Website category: university
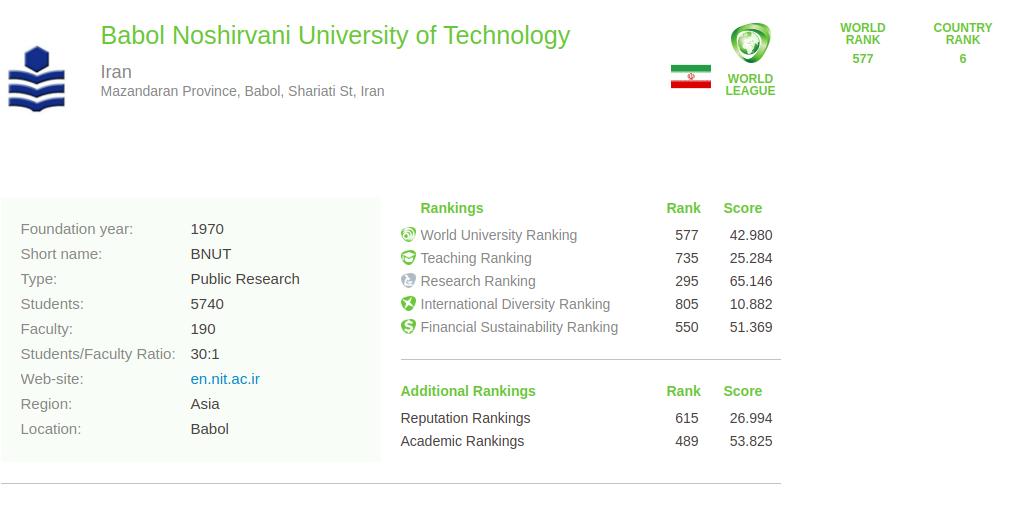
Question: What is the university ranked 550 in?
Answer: Financial Sustainability Ranking

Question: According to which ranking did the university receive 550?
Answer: Financial Sustainability Ranking

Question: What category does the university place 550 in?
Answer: Financial Sustainability Ranking

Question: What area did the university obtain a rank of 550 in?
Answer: Financial Sustainability Ranking

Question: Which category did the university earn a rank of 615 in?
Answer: Reputation Rankings

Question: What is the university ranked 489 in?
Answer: Academic Rankings

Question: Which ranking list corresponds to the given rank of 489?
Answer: Academic Rankings

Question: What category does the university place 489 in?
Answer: Academic Rankings

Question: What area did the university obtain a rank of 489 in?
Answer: Academic Rankings

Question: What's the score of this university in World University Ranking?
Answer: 42.980

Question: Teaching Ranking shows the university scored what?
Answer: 25.284

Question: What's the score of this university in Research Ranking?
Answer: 65.146

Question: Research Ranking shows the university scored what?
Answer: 65.146

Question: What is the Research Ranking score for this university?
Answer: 65.146

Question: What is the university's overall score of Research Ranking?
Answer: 65.146

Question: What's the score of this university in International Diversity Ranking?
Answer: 10.882

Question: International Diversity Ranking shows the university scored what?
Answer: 10.882

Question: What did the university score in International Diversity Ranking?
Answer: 10.882

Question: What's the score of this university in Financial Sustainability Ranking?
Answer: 51.369

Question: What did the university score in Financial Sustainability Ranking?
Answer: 51.369

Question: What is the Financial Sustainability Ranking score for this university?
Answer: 51.369

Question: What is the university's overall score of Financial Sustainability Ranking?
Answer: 51.369

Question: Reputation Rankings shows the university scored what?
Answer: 26.994

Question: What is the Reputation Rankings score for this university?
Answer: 26.994

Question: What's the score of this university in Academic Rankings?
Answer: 53.825

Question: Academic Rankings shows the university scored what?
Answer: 53.825

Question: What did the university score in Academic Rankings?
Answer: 53.825

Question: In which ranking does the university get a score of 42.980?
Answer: World University Ranking

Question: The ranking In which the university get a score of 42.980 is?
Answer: World University Ranking

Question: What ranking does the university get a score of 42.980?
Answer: World University Ranking

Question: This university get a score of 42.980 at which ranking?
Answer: World University Ranking

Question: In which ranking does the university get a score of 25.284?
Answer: Teaching Ranking

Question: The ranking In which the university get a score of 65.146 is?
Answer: Research Ranking

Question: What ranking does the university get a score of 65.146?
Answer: Research Ranking

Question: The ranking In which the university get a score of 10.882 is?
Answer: International Diversity Ranking

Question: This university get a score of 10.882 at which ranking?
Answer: International Diversity Ranking

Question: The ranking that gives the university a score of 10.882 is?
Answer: International Diversity Ranking

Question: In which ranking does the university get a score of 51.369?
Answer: Financial Sustainability Ranking

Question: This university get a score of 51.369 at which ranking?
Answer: Financial Sustainability Ranking

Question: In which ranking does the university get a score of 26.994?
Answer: Reputation Rankings

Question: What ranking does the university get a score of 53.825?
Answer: Academic Rankings

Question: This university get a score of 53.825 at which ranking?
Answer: Academic Rankings

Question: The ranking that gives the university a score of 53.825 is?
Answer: Academic Rankings